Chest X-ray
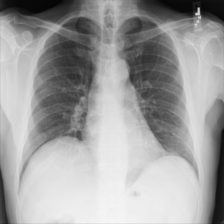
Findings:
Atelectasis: positive
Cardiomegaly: negative
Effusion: negative
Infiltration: negative
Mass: negative
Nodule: negative
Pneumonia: negative
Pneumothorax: negative
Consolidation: negative
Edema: negative
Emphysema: negative
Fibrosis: negative
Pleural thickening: negative
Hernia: negative